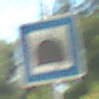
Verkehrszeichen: Tunnel
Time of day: MorningAfternoon
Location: Outdoor (Nature)
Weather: PartlyCloudy
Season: NotSpecified
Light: Natural